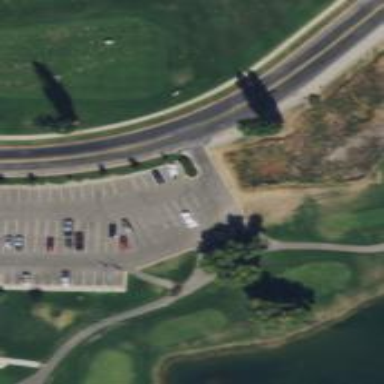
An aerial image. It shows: Path designated for golf carts.